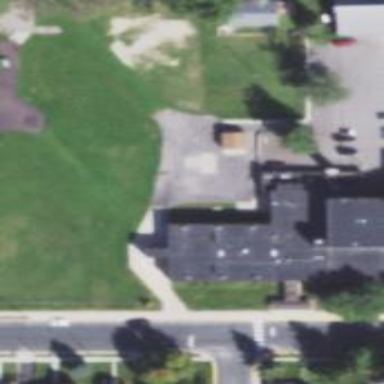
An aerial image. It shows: Asphalt driveway designated for school use.